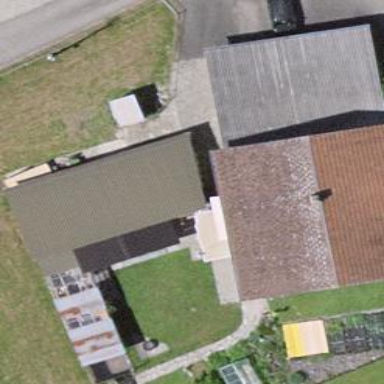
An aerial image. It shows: Farm auxiliary building.